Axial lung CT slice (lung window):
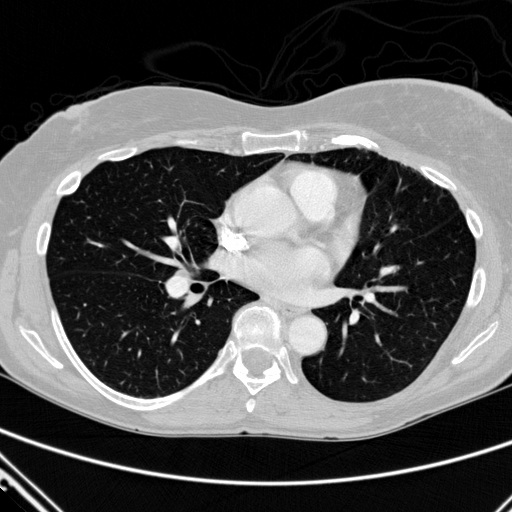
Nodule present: no